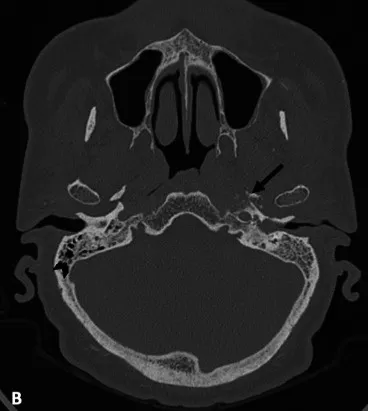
In bone windows shows a fullness of the left fossa of Rosenmuller (arrowhead) with associated erosion of the left base of the skull. HRCT: high-resolution computed tomography.
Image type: radiology (ct)